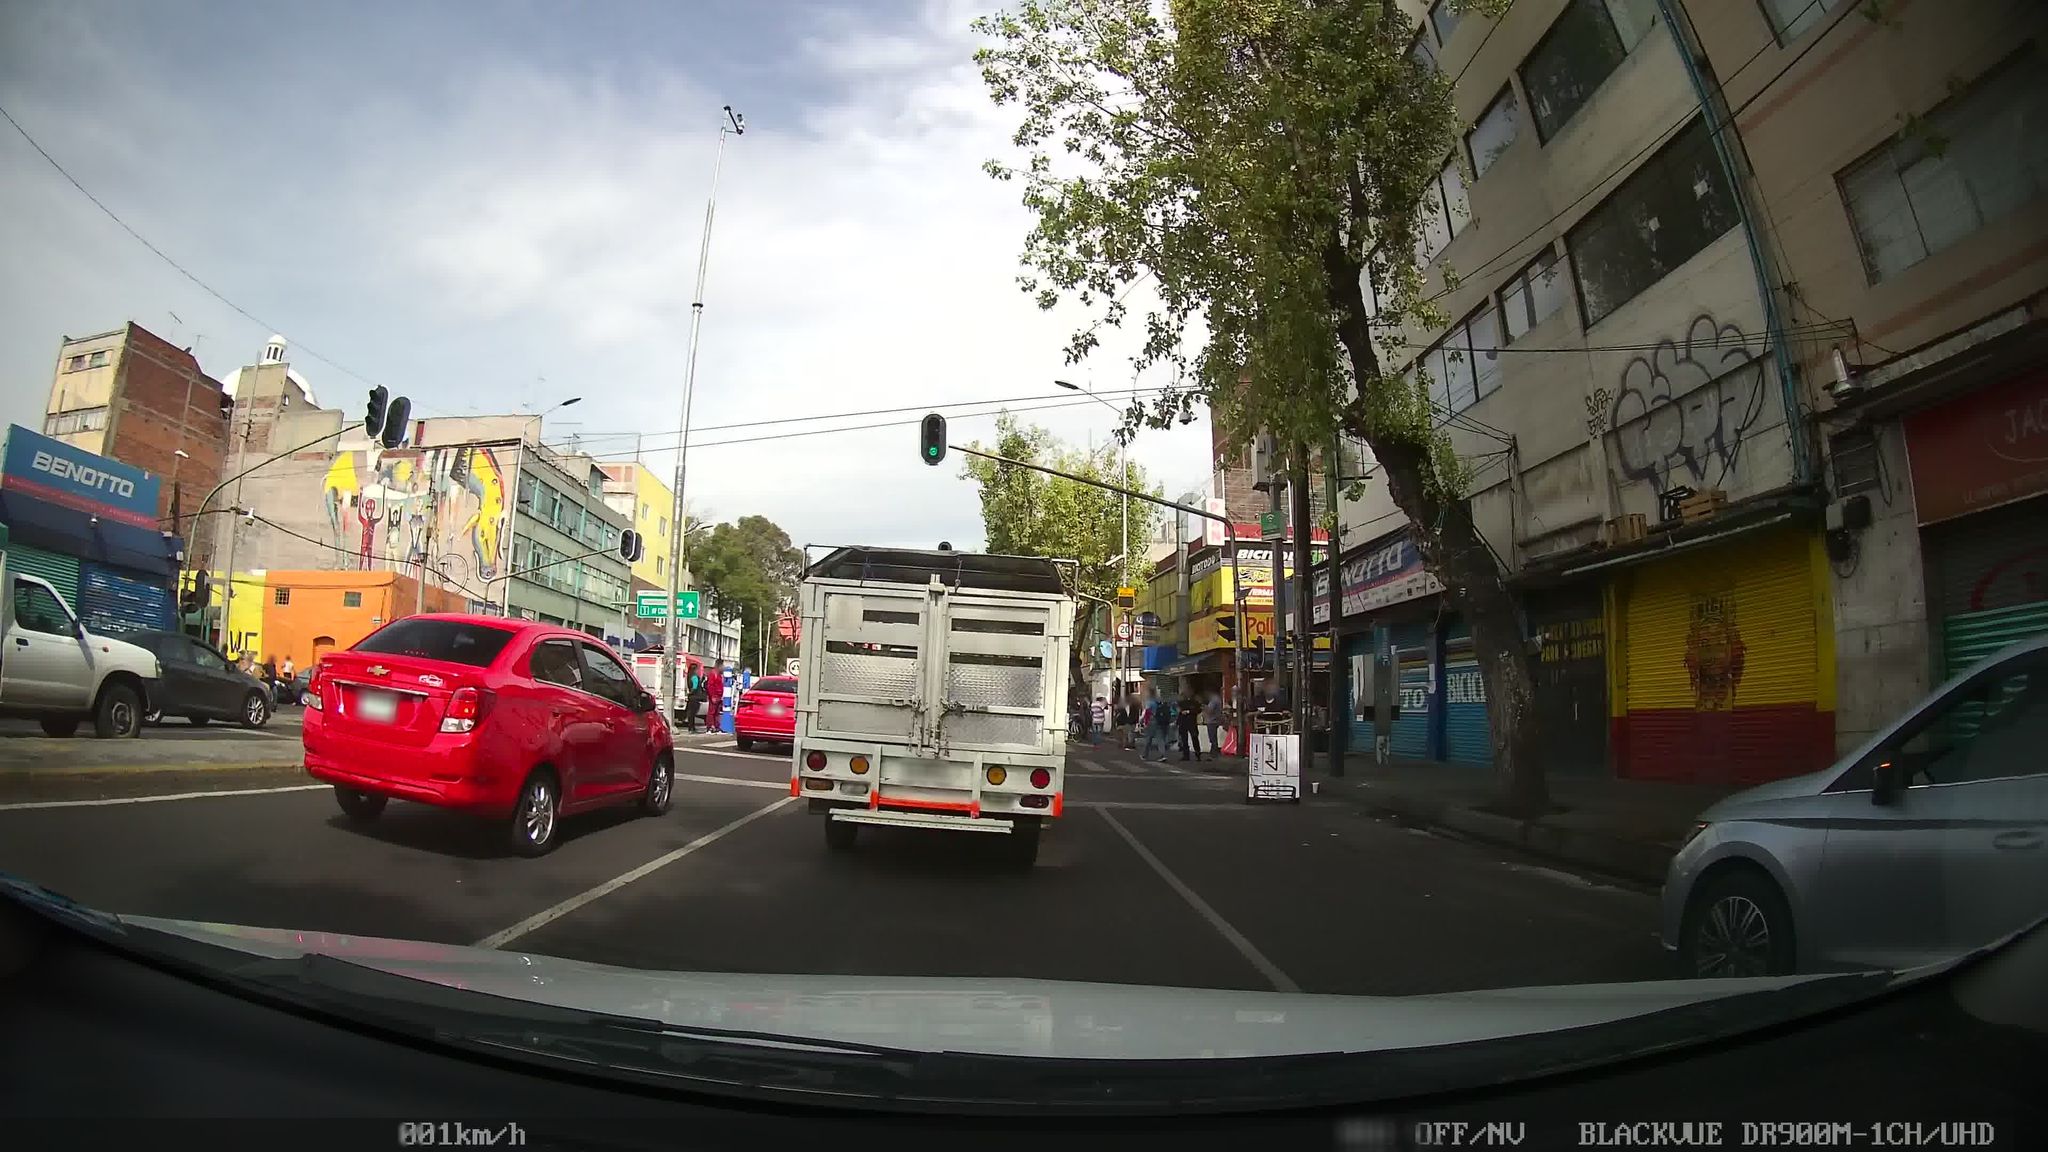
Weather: clear
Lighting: day
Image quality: good
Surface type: driving surface
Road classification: trunk
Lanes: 3
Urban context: urban centre
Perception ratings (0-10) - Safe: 3.71, Lively: 5.86, Beautiful: 2.69, Boring: 1.34, Depressing: 6.01, Wealthy: 3.88